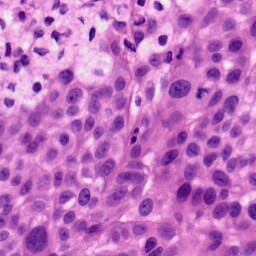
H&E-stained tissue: Skin